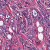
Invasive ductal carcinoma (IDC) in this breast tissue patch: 1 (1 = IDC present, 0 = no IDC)